Question: I am currently creating a PHP based Website which needs to list the Programmes... I tried creating a custom CSS code by myself, tried breaking templates to get the CSS. But everything failed. So could somebody help me get the CSS code for a 'div' which look like the one given below

I would add the classes for buttons and other icons by myselves. I just want the 'div' which is also reponsive. I am not much expert in CSS. I only want the alignment. Not the fancy elements inside it.
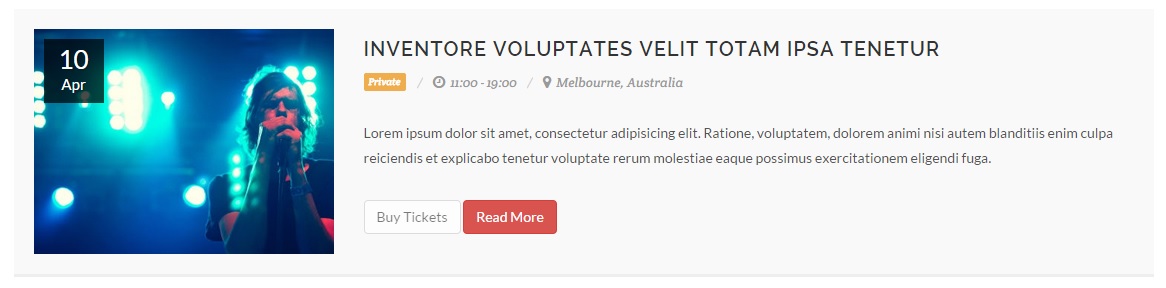
Answer: I have made fiddle <URL> please check this out, hope you can edit the fiddle based on your needs
HTML
'''
<div class='customHeight'>
<div class='row'>
<div class='col-sm-6 custom'>
<div class='dateHolder'>27 Nov</div>
</div>
<div class='col-sm-6'>
<div class='row '>
<h3>Some title goes here</h3>
</div>
<div class="row bottomGap">location / date goes here</div>
<div class="row bottomGap">Content goes here Content goes here
Content goes here Content goes here Content goes here Content goes
here Content goes here Content goes here Content goes here</div>
<div class='row'>
<button class="btn btn-default">
Buy Tickets
<button>
<button class="btn btn-danger">
Buy Tickets
<button>
</div>
</div>
</div>
'''
CSS :
'''
*
'''
> .bottomGap{
margin-bottom:5px;
}'''
.custom {
background-color: #ccc;
height:200px;
}
.customHeight{
height:200px;
}
.dateHolder{
height:80px;
width:50px;
background-color:#000;
padding-top:10px;
padding-left:10px;
}
'''
*